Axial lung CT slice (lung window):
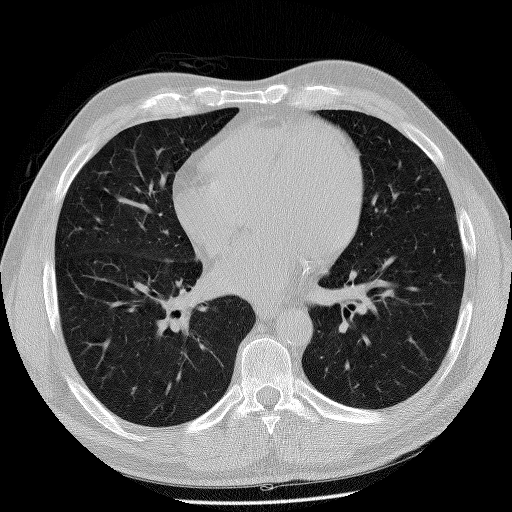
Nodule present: no